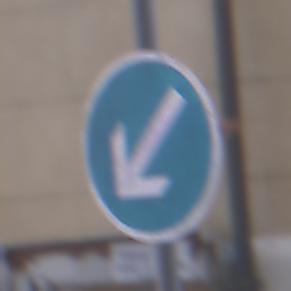
Verkehrszeichen: VorgeschriebeneVorbeifahrtLinks
Umgebung: Outdoor, Urban
Tageszeit: MorningAfternoon
Wetter: PartlyCloudy
Licht: Natural
Jahreszeit: NotSpecified
Kontrast: MediumContrast